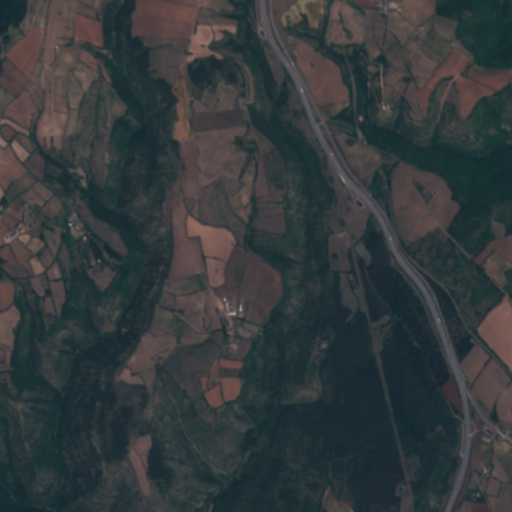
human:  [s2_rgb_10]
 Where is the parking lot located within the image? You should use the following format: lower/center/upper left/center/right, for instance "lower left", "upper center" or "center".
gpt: The parking lot is located in the center left of the image.
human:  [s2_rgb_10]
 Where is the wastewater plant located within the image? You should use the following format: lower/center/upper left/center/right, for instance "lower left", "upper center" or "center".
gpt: The wastewater plant is located in the center left of the image.
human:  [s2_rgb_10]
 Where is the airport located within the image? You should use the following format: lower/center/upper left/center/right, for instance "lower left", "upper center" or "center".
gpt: There is no airport in the image.